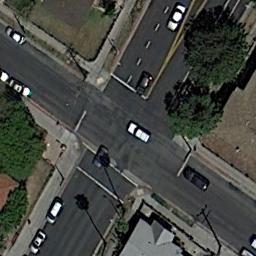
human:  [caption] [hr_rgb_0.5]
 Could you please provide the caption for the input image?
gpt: There are three red cars at the intersection .

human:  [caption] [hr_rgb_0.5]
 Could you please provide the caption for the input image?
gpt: There are many cars at the intersection .

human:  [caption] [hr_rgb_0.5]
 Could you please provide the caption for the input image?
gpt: An intersection with normal traffic is between some buildings .

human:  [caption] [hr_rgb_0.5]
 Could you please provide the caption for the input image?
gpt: There are many moving and waiting vehicles on the road at the intersection, Many buildings and some trees around the intersection .

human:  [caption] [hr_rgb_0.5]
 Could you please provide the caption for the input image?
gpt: There are some green trees beside the intersection .